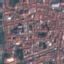
Land use / land cover class: Residential